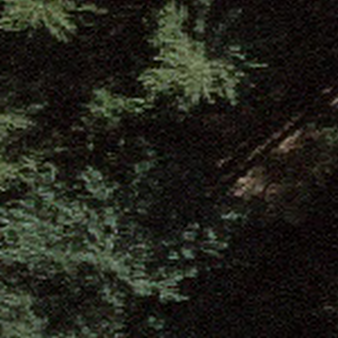
Label: other